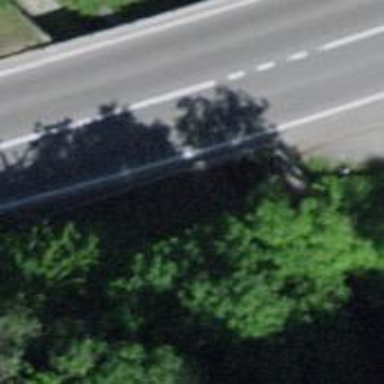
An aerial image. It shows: Asphalt sidewalk.